Question: I am trying to return an input value in a row (specific cell) where an input date in the same row as the input value matches the date on the top row.
From this forum and other research I determined that the index match function is a better option than vlookup.
I realized that the index function is using a column reference to return a value from and for this reason the index match function return the result of the associated row number related to the match criteria column number.

The function looks like this: =IF($E$3=$G$2:$L$2,INDEX($D:$D,MATCH($E$3,$G$2:$L$2,1)))
What would be the alternative to using the "Index" function because I want to return the row specific value where the match takes place?
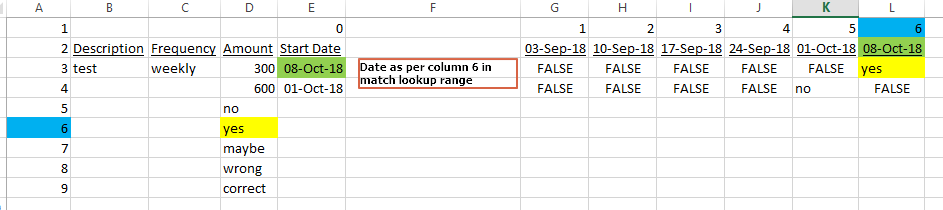
Answer: If I understand your question correctly, you want to return "yes" in cell L3 because cell L2 has the same date as D3 and cell L1 has the number 6 and the 6th cell in column D is "yes".
Start by trying to find the date of D3 in G2:L2:
'''
=match($D$3,$G$2:$L$2,0)
'''
with 0 as the last parameter for an exact match, and the range does not need to be sorted. To return the value from row 1, you need to wrap this in an Index like
'''
=index($G$1:$L$1,match($D$3,$G$2:$L$2,0))
'''
That will return your '6'. So now you can look at column D and use Index with the number returned by the formula above.
'''
=index($D:$D,index($G$1:$L$1,match($D$3,$G$2:$L$2,0)))
'''
Finally, you only want to perform this if the date in D3 is present in G2:L2. There are several ways to do this, for example using Countif
'''
=if(countif($G$2:$L$2,$D$3),index($D:$D,index($G$1:$L$1,match($D$3,$G$2:$L$2,0))),"")
'''
I don't even have to compare the result of Countif with anything, because if the count is 0 that is the same as FALSE and if the count is greater than zero, that is the same as TRUE.
Let me know if that helps or if you need more clarification.
You may be overthinking this. I think the formula you want is this one, entered into cell G3 and copied across and down.
'''
=IF(G$2=$D3,$C3,0)
'''
In Words: if the date in column D of the current row is the same as the date in row 2 of the current column, then get the value from column C in the current row, otherwise return 0.
<URL>